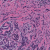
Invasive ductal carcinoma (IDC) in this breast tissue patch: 0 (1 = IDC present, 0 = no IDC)